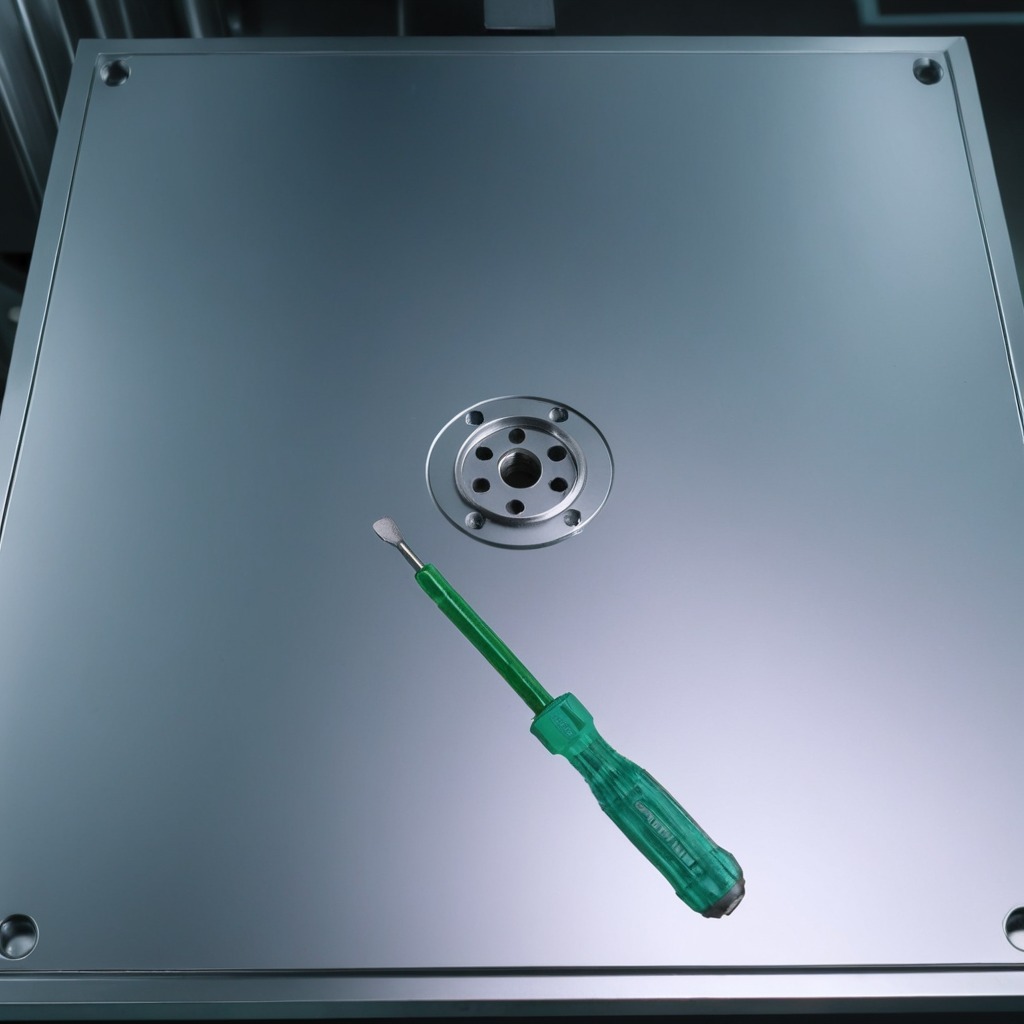
A screwdriver lies on the metal table in the machine shop under fluorescent lights.